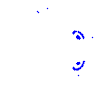
Particle: pion